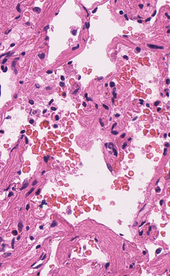
Tumor epithelial tissue: no
Tumor-associated stroma tissue: no
Normal tissue: yes